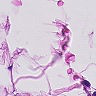
Metastatic tissue present: no